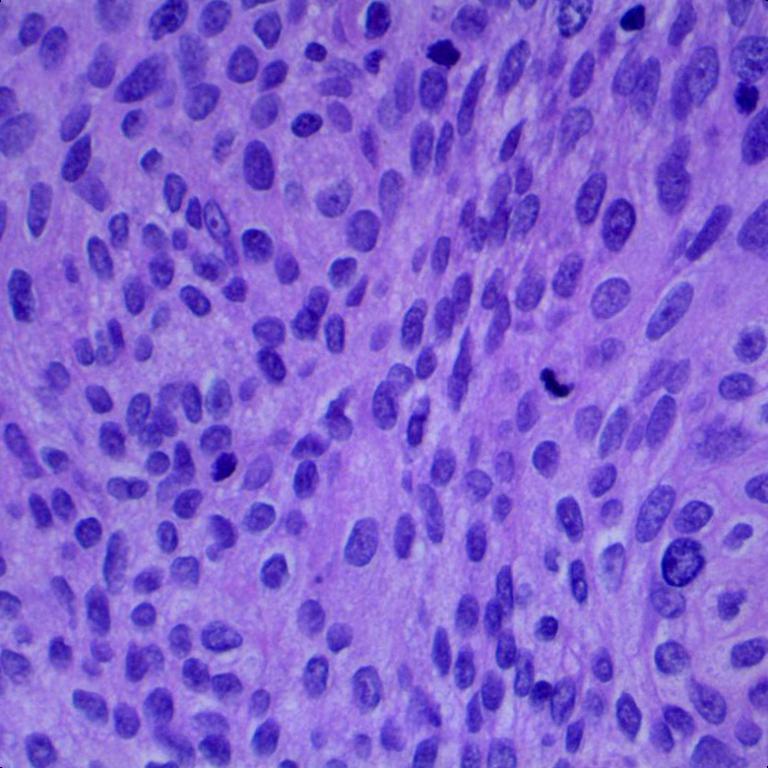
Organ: lung
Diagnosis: squamous carcinomas